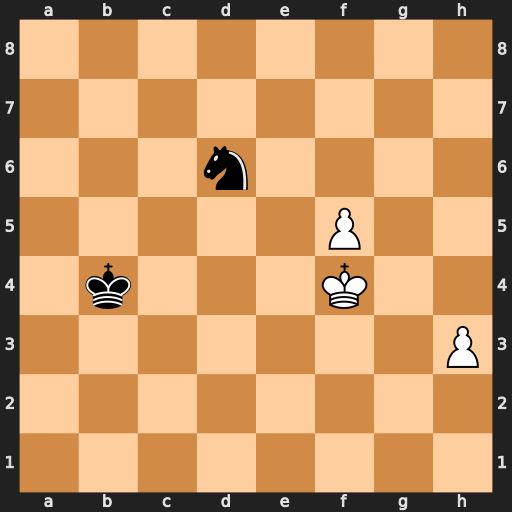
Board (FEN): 8/8/3n4/5P2/1k3K2/7P/8/8
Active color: w
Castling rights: -
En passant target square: -
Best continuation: Ke5 Kc5 Ke6